Question: Eclipse supports configuring classpath variables (Window -> Preferences -> Java -> Build Path -> Classpath Variables):

Where does it store the values?
This question does ask for the '.classpath' file, but rather for the configuration place. People can share the same '.classpath' file using variables and still have their classpath variables configured differently.
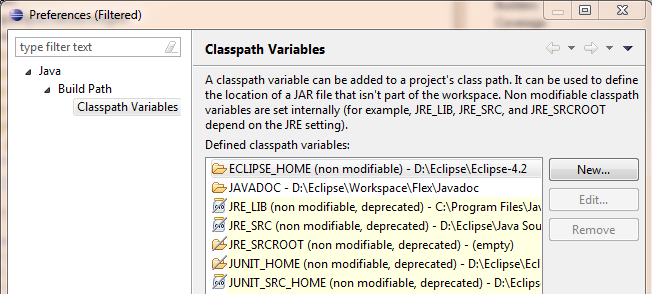
Answer: They're stored in a file in the workspace, normal location is...
'workspace\.metadata\.plugins\org.eclipse.core.runtime\.settings\org.eclipse.jdt.core.prefs'
They're stored in a this prefs file which if you open up, will look like...
'''
org.eclipse.jdt.core.classpathVariable.JBOSS_HOME=C\:/DEVELOPMENT/JBoss
org.eclipse.jdt.core.classpathVariable.JDK_HOME=C\:/DEVELOPMENT/Java/jdk1.7.0_1
'''